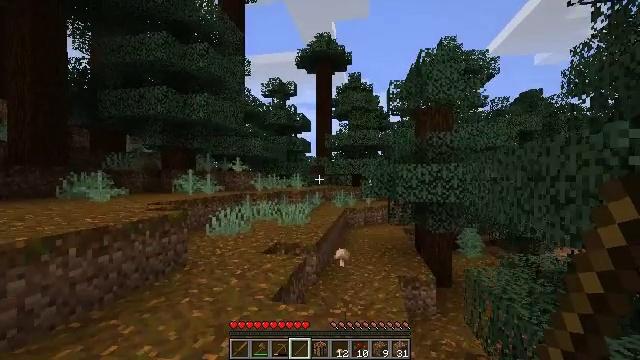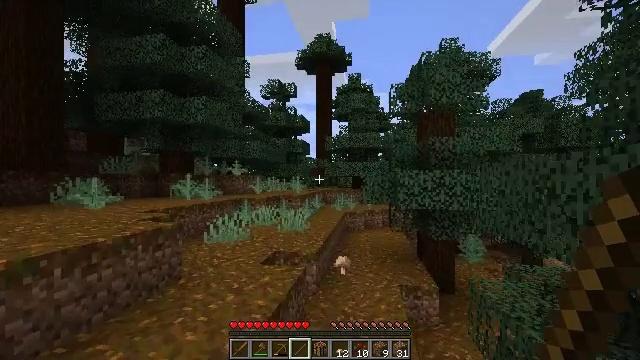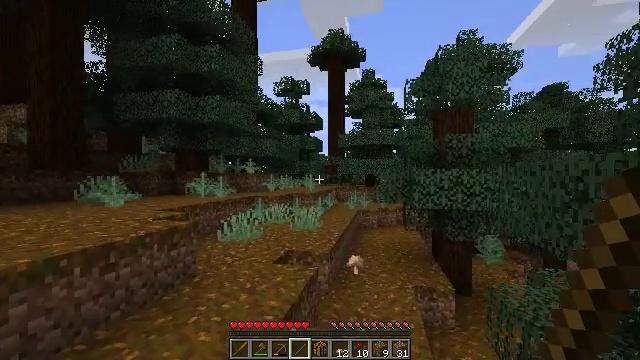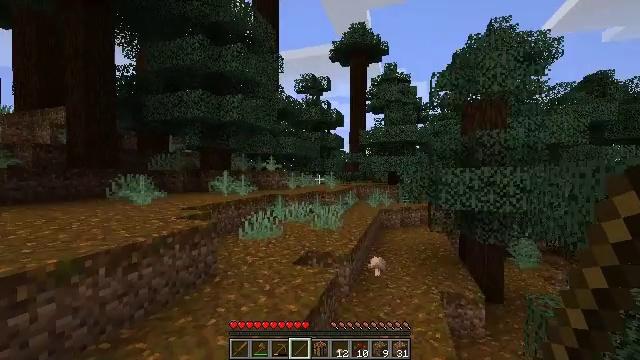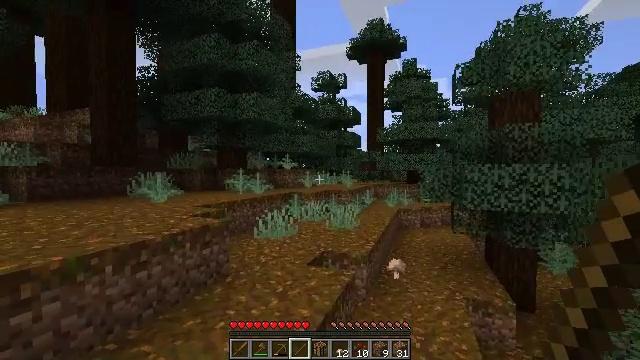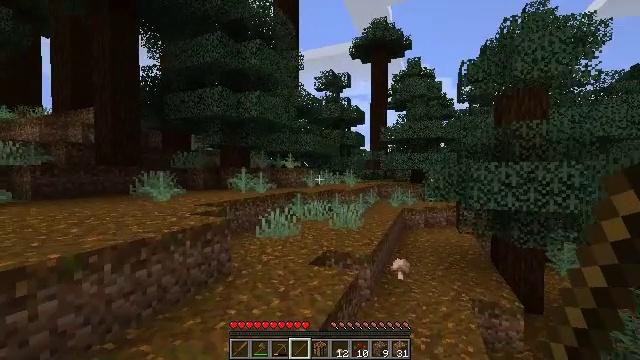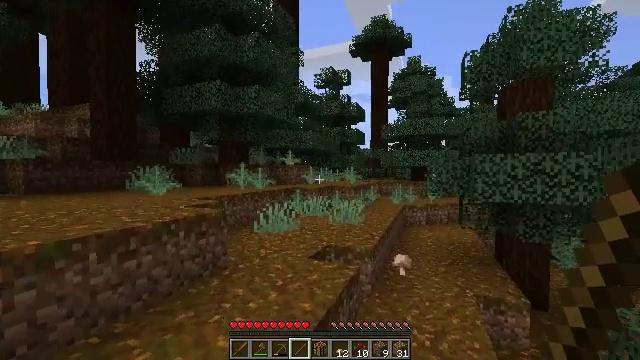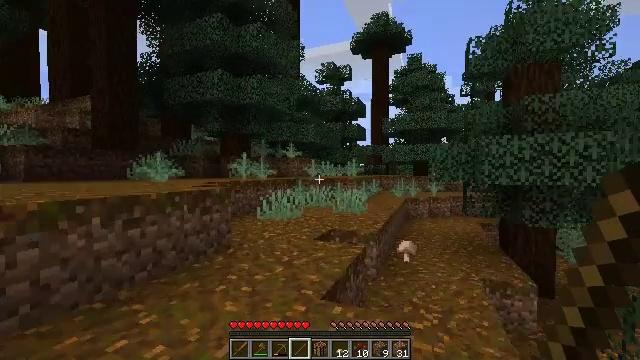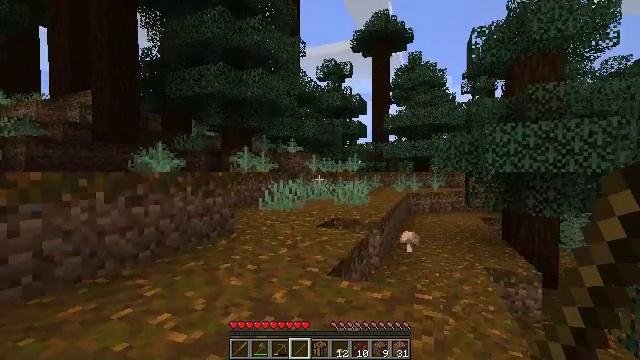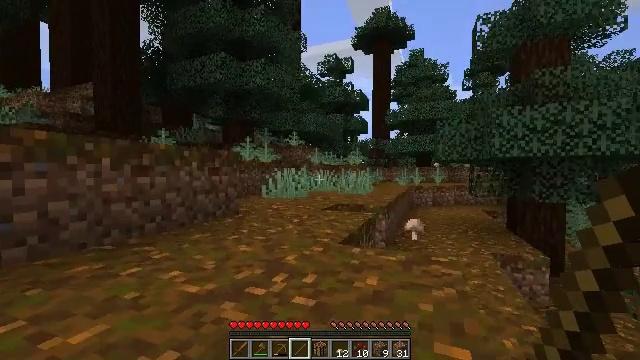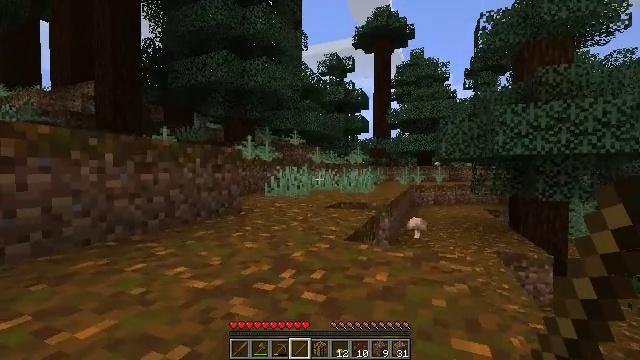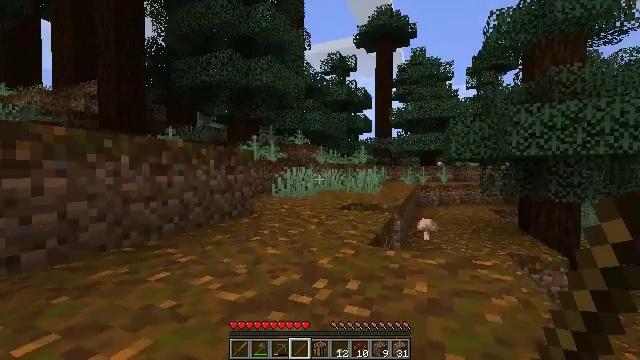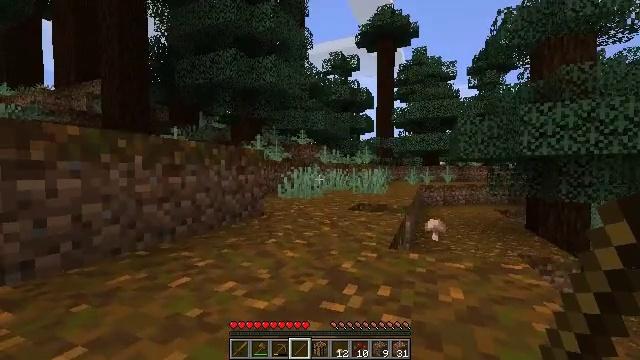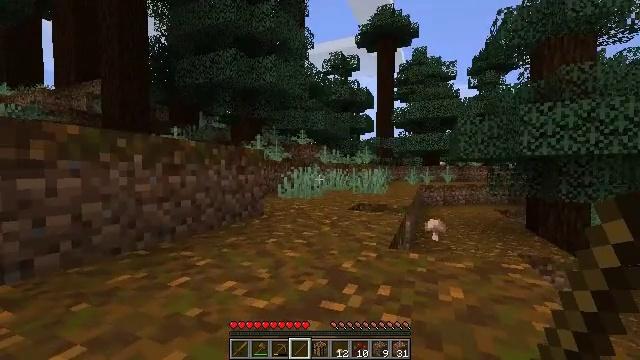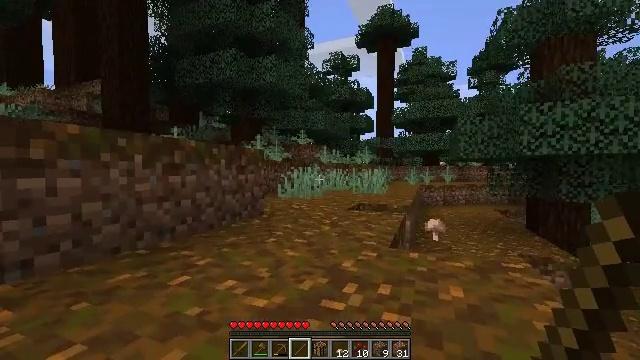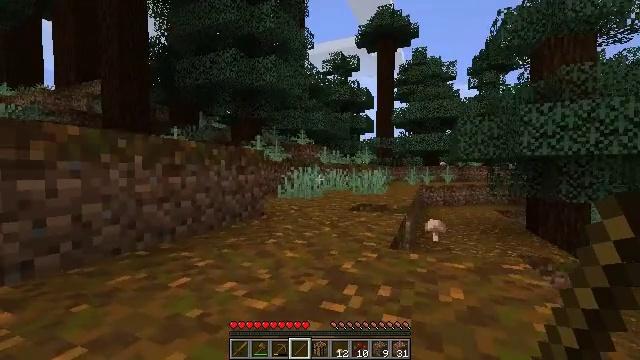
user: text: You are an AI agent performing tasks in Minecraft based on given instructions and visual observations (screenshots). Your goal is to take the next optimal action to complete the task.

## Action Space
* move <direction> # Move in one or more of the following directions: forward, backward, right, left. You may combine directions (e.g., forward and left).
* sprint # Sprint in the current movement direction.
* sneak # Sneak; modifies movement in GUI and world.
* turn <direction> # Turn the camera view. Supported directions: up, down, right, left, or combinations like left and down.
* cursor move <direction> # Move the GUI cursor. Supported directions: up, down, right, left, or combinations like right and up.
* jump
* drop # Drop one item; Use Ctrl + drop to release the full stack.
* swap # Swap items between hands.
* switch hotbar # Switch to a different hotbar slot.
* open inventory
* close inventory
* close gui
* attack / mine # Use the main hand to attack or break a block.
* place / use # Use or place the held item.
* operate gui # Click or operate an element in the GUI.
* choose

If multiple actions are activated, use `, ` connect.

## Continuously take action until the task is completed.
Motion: motion action
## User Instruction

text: Gather the red mushroom in forests or caves.
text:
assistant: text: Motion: move forward, jump
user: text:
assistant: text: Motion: move forward, turn left
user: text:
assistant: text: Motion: move forward, turn left
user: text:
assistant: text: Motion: move forward, turn left
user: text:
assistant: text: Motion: move forward and move left
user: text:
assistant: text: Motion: move forward and move left
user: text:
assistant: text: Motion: move forward and move left
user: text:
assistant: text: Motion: move forward and move left
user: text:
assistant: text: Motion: move forward and move left
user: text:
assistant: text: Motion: move forward and move left
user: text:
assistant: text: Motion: move forward
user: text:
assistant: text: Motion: move forward
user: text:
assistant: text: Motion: move forward
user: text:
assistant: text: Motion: move forward
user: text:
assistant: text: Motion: move forward, jump
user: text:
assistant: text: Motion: move forward, jump
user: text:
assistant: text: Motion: move forward, jump
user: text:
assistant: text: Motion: move forward
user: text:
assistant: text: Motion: move forward
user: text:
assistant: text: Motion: move forward
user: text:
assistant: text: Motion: move forward
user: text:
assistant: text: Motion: move forward
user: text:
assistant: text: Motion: move forward
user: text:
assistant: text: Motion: move forward
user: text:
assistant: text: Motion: move forward, turn right
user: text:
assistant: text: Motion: move forward, turn right
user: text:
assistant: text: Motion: move forward, turn right
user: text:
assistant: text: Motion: move forward, turn right
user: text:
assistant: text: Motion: move forward, turn right
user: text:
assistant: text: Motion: move forward